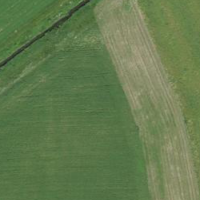
EUNIS habitat code: 52
Species observed at this site:
Cyperus esculentus